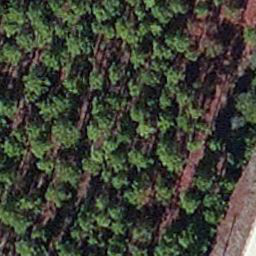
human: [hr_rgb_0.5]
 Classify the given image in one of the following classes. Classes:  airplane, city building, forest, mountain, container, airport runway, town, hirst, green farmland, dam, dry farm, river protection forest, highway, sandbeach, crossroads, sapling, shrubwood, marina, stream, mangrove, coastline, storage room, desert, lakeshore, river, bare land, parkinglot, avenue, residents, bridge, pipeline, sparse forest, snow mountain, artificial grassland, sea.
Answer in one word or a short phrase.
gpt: sapling